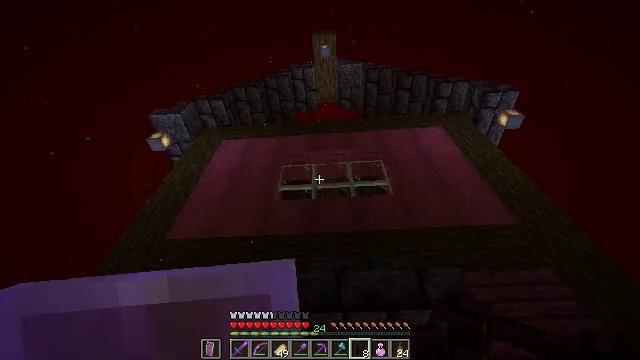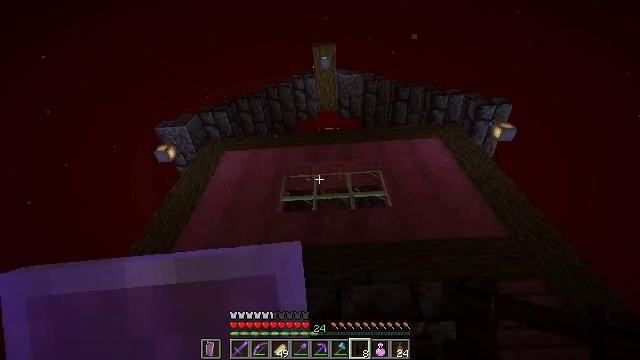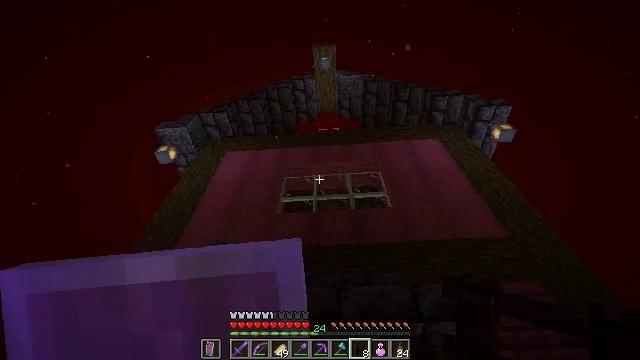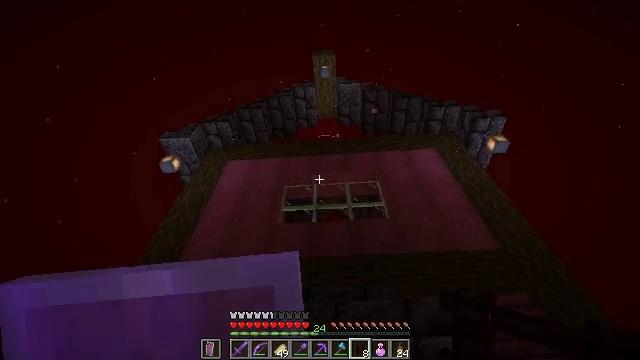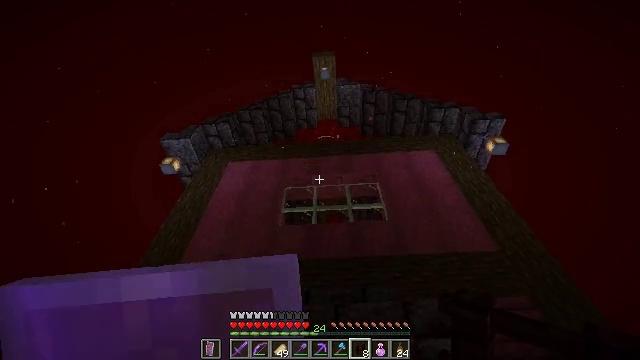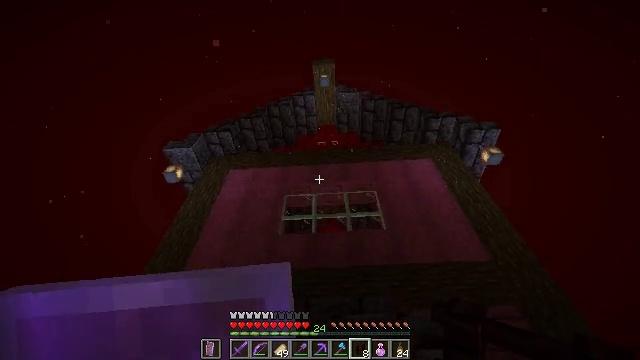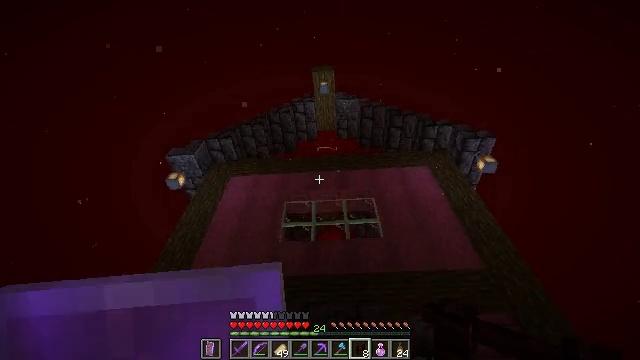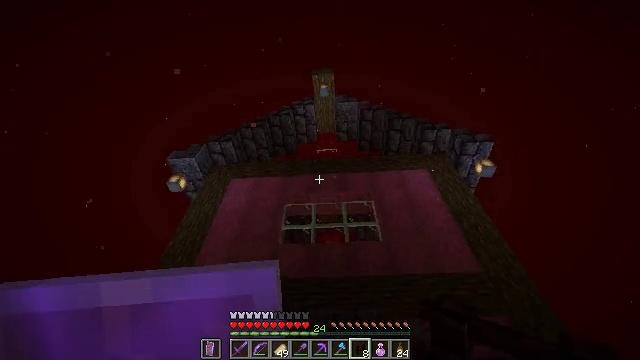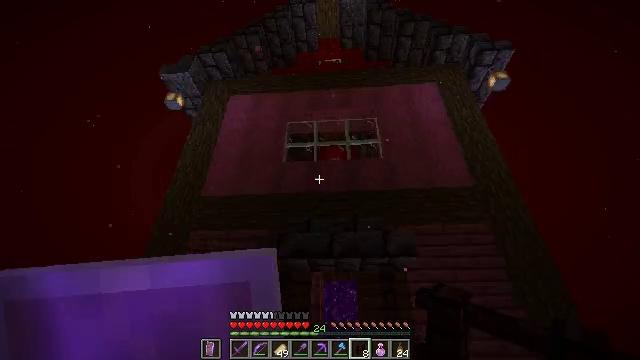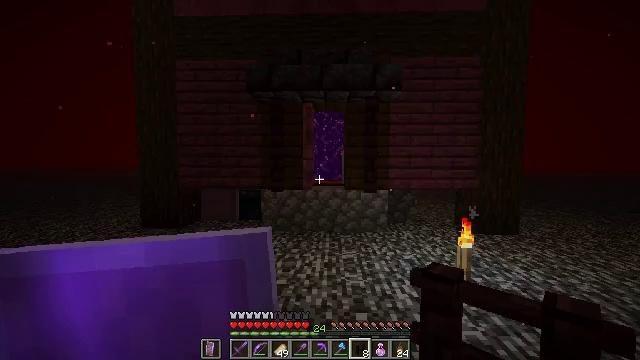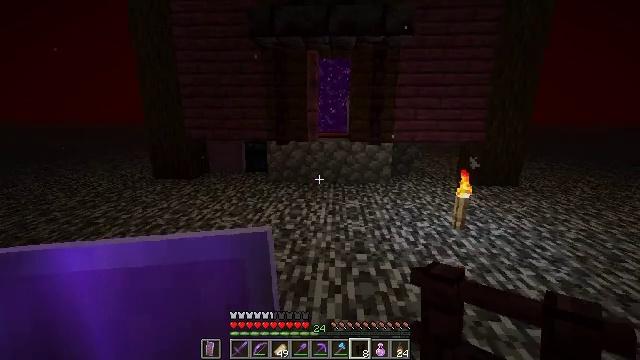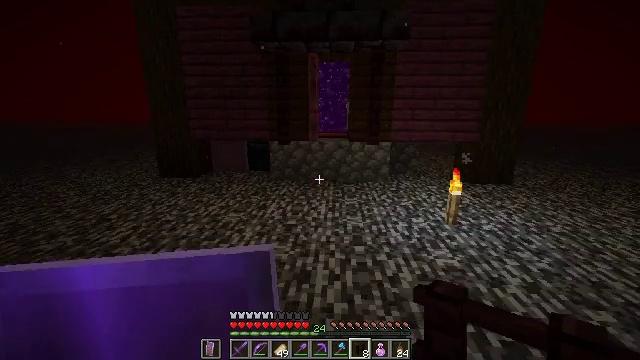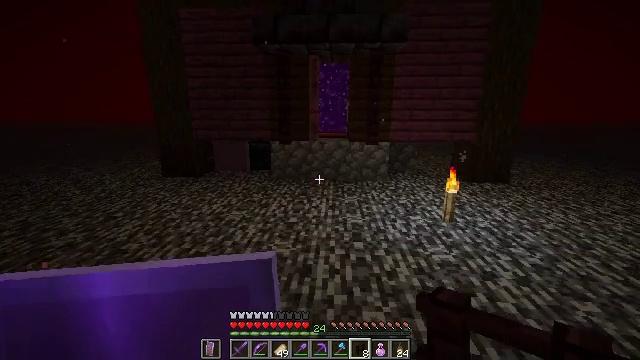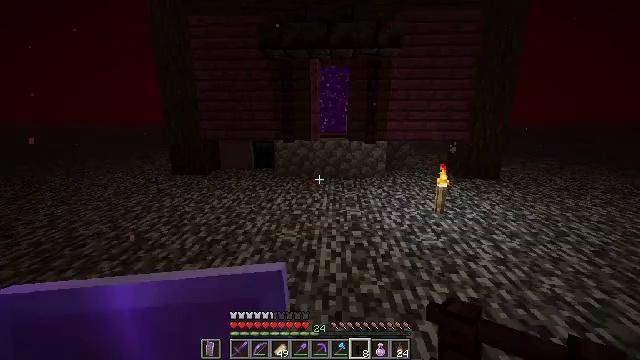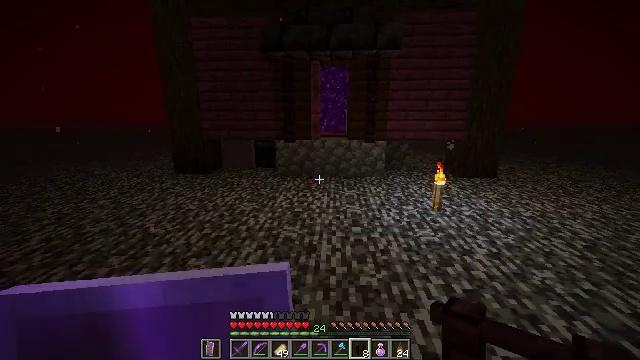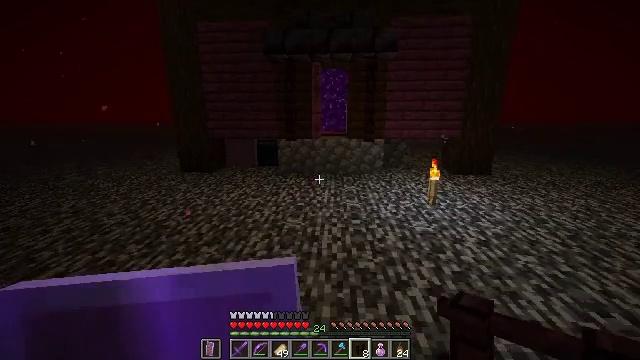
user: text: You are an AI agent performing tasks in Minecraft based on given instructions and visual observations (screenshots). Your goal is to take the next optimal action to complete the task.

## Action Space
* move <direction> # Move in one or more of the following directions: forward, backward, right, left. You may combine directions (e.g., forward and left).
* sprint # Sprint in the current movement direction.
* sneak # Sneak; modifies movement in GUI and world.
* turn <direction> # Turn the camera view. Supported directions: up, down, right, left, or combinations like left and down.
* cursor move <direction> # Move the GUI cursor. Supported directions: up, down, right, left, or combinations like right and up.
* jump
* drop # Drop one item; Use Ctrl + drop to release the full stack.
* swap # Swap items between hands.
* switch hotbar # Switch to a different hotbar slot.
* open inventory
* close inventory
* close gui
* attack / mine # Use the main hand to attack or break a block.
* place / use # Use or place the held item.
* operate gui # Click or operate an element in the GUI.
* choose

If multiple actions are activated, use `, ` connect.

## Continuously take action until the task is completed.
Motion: motion action
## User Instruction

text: Recycle the existing crimson planks.
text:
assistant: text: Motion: move back
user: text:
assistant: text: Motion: move back
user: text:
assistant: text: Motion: move back
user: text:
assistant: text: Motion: move back
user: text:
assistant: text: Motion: move back
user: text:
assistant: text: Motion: move back
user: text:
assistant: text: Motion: move back
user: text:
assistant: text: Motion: move back, turn down
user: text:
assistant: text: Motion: move back, turn right and down
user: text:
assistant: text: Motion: move back, turn left and down
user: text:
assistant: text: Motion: move back
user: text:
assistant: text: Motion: move back
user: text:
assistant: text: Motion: move back
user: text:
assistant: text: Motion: move back
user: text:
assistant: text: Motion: move back
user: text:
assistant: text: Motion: move back
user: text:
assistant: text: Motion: move back
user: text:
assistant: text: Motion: move back
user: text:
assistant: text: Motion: move back
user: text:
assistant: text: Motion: move back
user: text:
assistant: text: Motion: move back
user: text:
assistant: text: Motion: no_op
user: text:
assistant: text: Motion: no_op
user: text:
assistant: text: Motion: no_op
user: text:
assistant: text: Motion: no_op
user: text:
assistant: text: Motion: no_op
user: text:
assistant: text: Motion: turn left and up
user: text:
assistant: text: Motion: turn left and up
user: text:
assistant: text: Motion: turn up
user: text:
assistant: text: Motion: no_op